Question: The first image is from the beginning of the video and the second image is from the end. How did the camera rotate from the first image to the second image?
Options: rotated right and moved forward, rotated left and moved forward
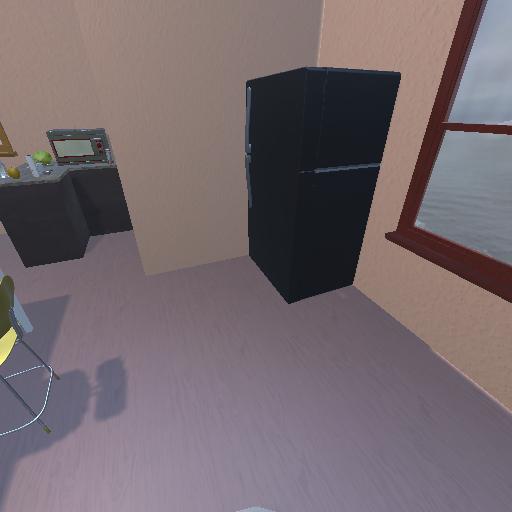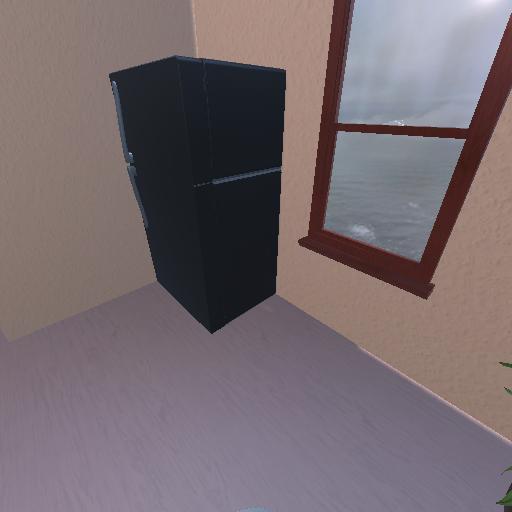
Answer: rotated right and moved forward